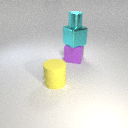
large purple rubber cube behind large yellow rubber cylinder